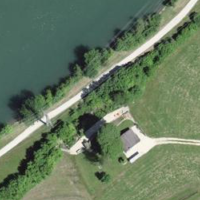
EUNIS habitat code: 25
Species observed at this site:
Phalacrocorax carbo
Phylloscopus collybita
Erithacus rubecula
Mergus merganser
Troglodytes troglodytes
Milvus milvus
Pica pica
Emberiza citrinella
Regulus regulus
Coccothraustes coccothraustes
Carduelis carduelis